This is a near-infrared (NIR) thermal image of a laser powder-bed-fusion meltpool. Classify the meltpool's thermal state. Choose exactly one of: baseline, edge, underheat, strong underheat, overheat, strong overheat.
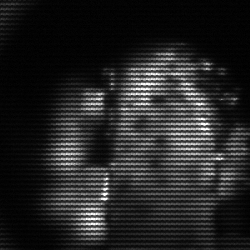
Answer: strong underheat